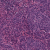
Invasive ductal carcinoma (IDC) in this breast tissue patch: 1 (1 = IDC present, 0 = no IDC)